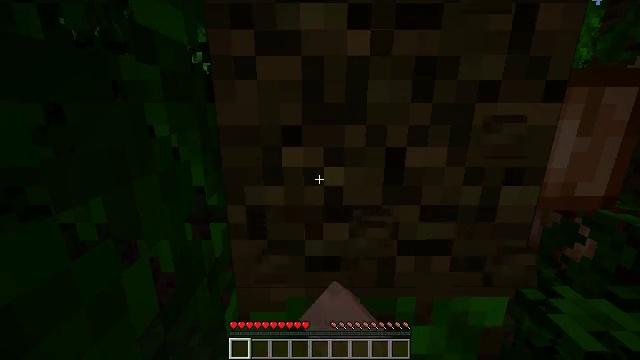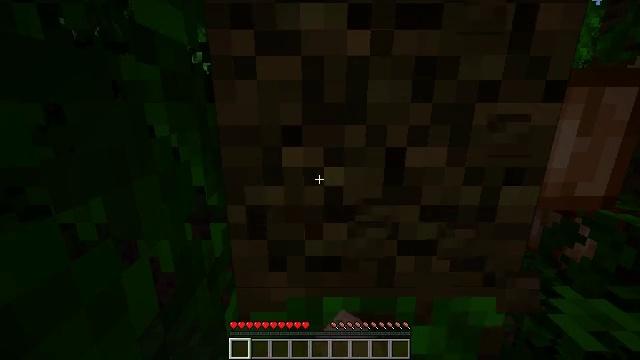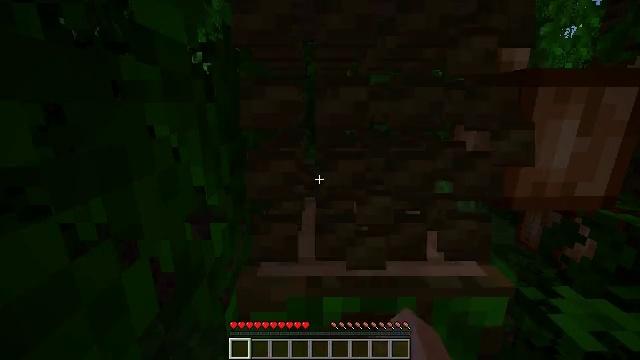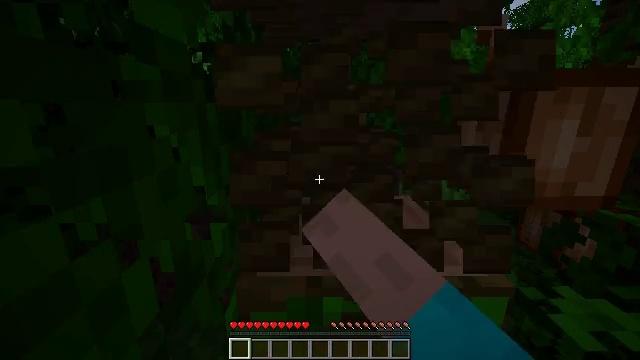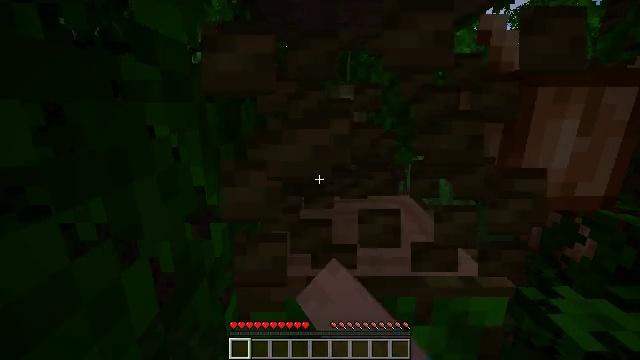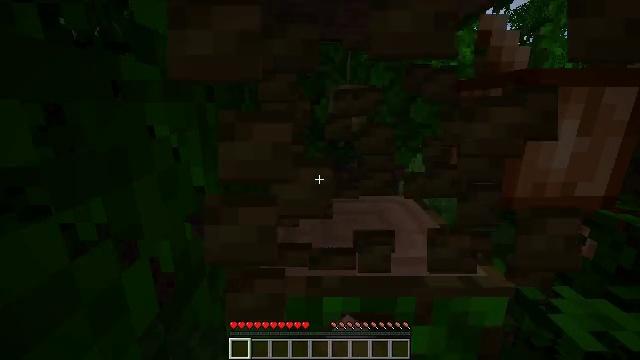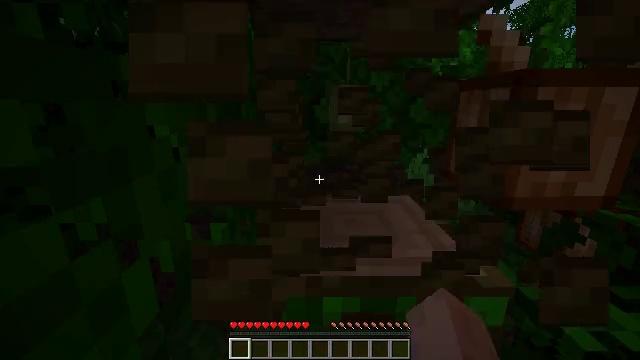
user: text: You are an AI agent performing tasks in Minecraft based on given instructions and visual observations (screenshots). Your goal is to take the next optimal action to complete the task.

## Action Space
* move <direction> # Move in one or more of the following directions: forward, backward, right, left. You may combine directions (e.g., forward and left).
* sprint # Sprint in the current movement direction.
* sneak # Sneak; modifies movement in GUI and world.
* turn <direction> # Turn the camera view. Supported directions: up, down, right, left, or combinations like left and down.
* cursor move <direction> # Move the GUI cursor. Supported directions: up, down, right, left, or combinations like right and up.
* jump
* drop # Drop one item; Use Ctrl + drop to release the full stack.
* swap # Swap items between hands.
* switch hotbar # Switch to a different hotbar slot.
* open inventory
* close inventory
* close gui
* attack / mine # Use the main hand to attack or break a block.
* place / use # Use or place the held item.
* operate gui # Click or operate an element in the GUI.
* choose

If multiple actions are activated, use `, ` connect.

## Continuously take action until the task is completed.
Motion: motion action
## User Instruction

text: Harvest the jungle log from the tree trunk.
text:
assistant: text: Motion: attack / mine
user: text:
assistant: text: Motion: attack / mine
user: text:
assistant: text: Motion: attack / mine
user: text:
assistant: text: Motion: attack / mine
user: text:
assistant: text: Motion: attack / mine
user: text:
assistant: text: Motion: attack / mine
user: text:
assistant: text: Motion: attack / mine